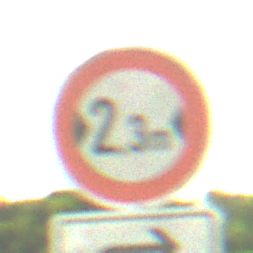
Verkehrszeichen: TatsaechlicheBreite2Komma3
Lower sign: RichtungsangabeDurchPfeile5
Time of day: Midday
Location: Outdoor (RoadRail)
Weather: PartlyCloudy
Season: NotSpecified
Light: Natural